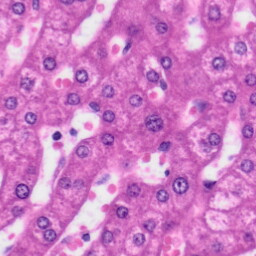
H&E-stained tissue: Liver